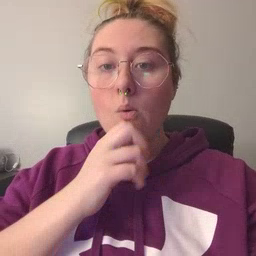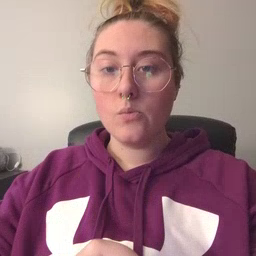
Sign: old